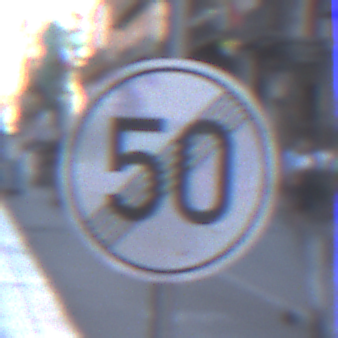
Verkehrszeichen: EndeGeschwindigkeit50
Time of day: SunriseSunset
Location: Outdoor (Urban)
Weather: PartlyCloudy
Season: NotSpecified
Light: Natural